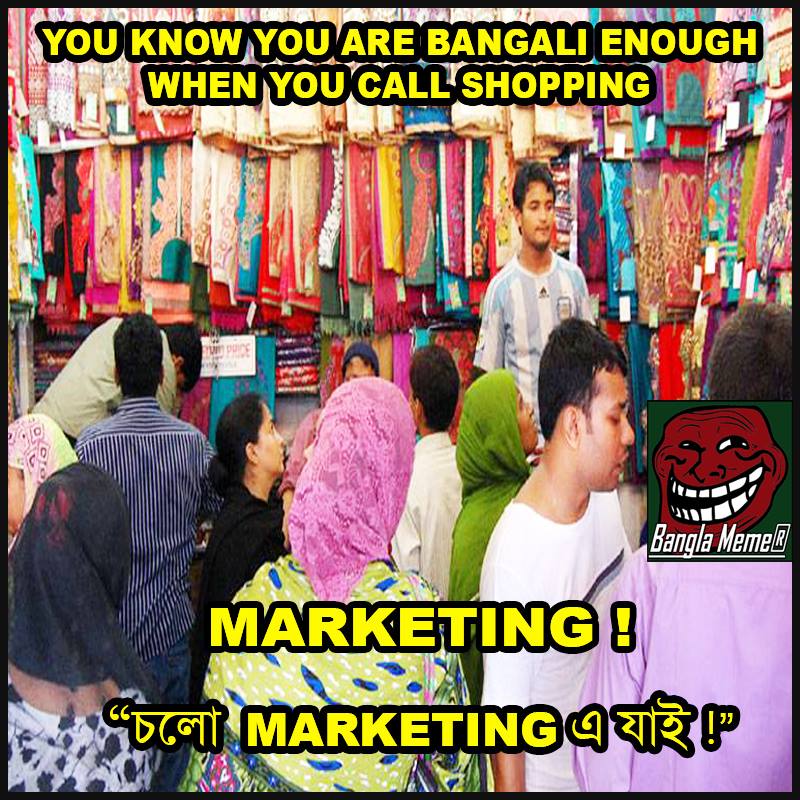
Caption: YOU KNOW YOU ARE BANGALI ENOUGH WHEN YOU CALL SHOPPING  MARKETING   "চলো  MARKETING  এ যাই !"
Label: non-hate